Question: I have a table which is full of values, however I want to manipulate this data in a temporary table! Below shows an example of the table (which is not my actual table)!

So say now I want to iterate through the row Name and where the name is john I want to change it to Simon and where the name is Carol I want to change to Mike (this is just an example to give me an idea of what is needed). The table below is also a temporary table that is being created so after it is created I want to go through the column! Below shows the code for creating the temporary table.
'''
IF OBJECT_ID('tempdb..#LocalTempTable') IS NOT NULL
DROP TABLE #LocalTempTablew
CREATE TABLE #LocalTempTable(
Source varchar(50),
Value int,
Name varchar(150),
Date date)
insert into #LocalTempTable (Source, Value, Name, Date)
SELECT
table1.sourceID,
table2.value,
table1.name,
table2.Timestamp
FROM table1 INNER JOIN
Source ON table1.SourceID = table2.ID
SELECT Name, CASE Name
WHEN 'John' THEN Name = 'Simon'
WHEN 'Carol' THEN Name = 'Mike'
END
FROM #LocalTempTable
'''
But when I run this query it is timing out!
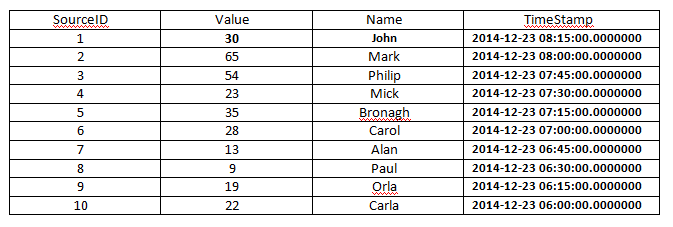
Answer: This doesn't need a cursor but should be able to do something like:
'''
UPDATE T
SET Name = CASE Name
WHEN 'John' THEN 'Simon'
WHEN 'Carol' THEN 'Mike'
ELSE Name
END
FROM Table1 T
<insert needed join and where clauses as needed>
'''
Basically this updates the entire Table1, but you can make much more complex join conditions and WHERE in your FROM part of the update query; as long as you just update one table in the end.